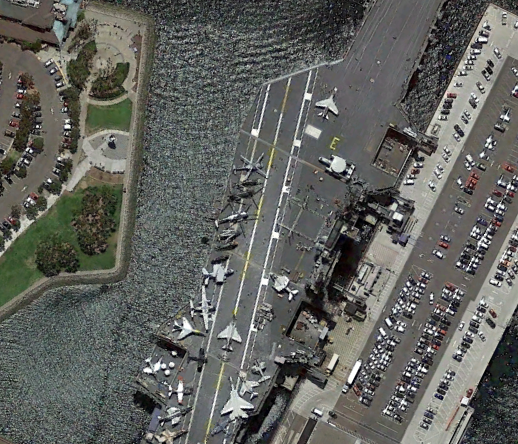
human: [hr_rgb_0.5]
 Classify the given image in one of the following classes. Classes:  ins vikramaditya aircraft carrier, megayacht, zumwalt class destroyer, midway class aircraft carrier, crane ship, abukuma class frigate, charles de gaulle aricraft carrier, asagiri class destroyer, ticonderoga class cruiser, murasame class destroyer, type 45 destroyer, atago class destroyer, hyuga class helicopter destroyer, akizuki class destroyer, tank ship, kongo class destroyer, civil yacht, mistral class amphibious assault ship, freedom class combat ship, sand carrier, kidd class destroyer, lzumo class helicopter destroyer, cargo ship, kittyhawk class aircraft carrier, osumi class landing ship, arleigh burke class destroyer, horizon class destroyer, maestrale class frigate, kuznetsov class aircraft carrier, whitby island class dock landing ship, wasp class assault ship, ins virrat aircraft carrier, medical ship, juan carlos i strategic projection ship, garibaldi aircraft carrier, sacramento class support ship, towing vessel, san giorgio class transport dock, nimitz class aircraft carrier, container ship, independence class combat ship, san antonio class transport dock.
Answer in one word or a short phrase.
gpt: Midway class aircraft carrier